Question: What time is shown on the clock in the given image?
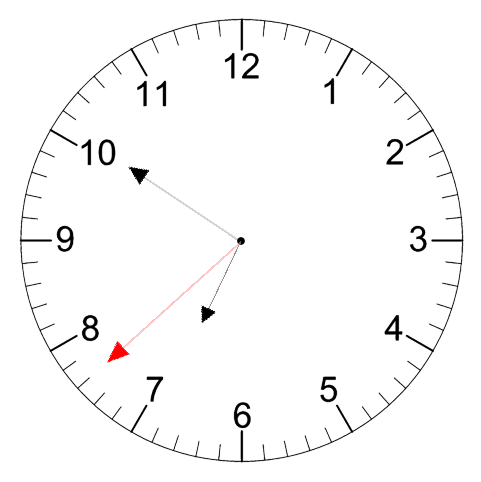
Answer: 06:50:38